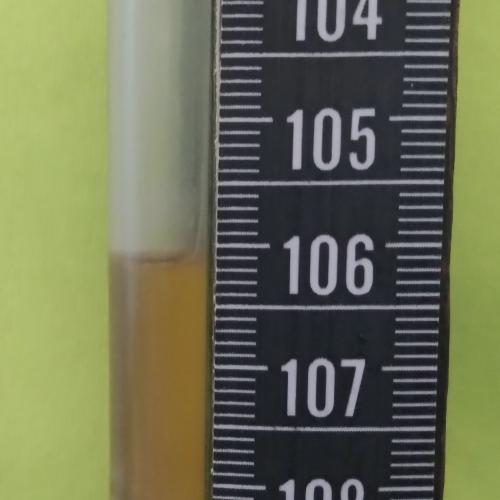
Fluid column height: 106.1 cm